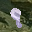
Label: 9